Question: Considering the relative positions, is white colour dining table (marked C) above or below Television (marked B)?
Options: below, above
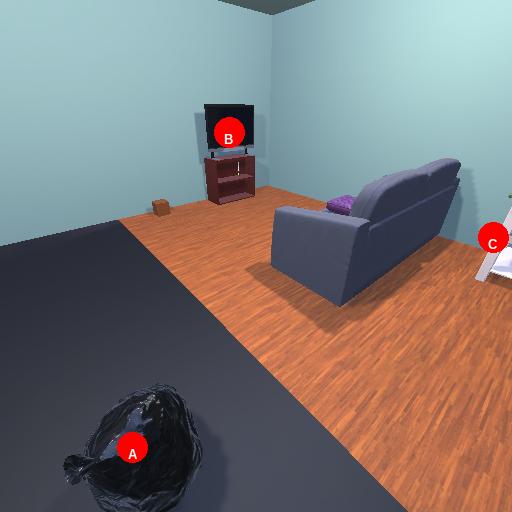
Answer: below